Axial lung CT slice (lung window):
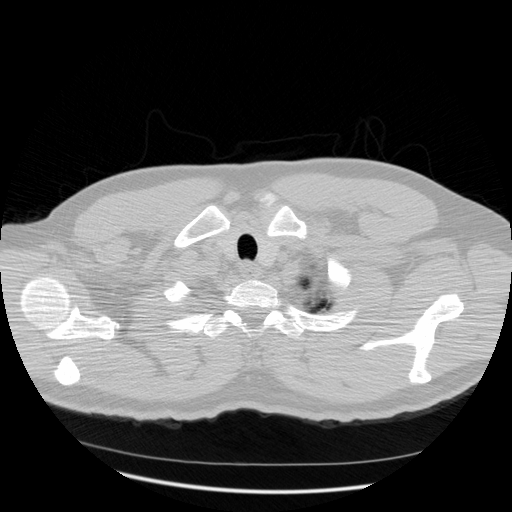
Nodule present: no